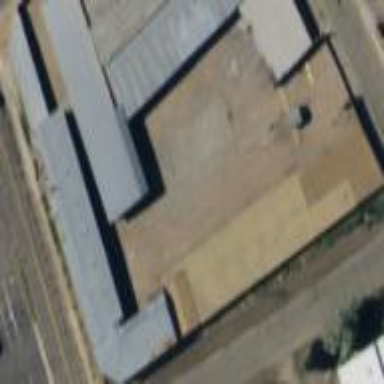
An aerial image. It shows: View of roof of building.